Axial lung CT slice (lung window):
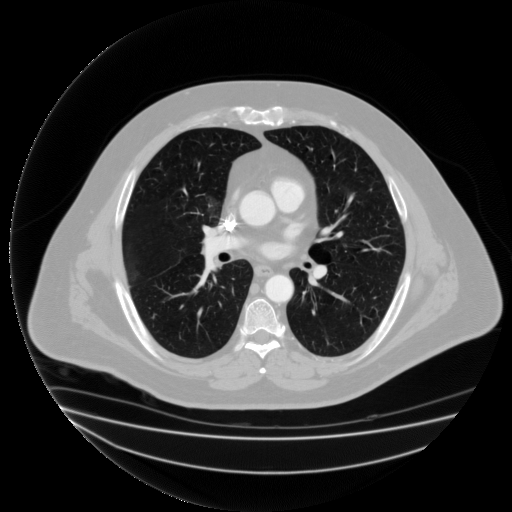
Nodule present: yes
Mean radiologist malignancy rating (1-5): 3.333